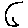
Label: moon